Question: I am a developer for Android who is starting with the development for iOS.
I think I have some vices from the development environment for Android.
With Android when I want to add a View below another, use the layout_below property in LayoutParams.
I need to do this via code. I have a UIImageView and UILabel. I want to put UILabel below the UIImageView
Important: The UIImageView has indeterminate height.
I need to do this programmatically.
Please, see this image:

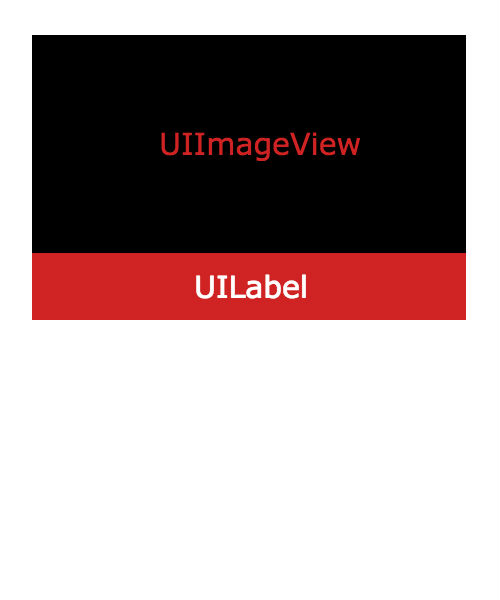
Answer: You can create an 'NSLayoutConstraint' to position the label below the image view. Something like:
'''
[NSLayoutConstraint constraintWithItem:myLabel attribute:NSLayoutAttributeTop relatedBy:NSLayoutRelationEqual toItem:myImageView attribute:NSLayoutAttributeBottom multiplier:1.0f constant:0.0f];
'''
Alternatively, you can calculate where the top of the label should be using 'CGRectGetMaxY(myImageView.frame)' and set the y-coordinate of your 'UILabel''s 'frame' to that value.